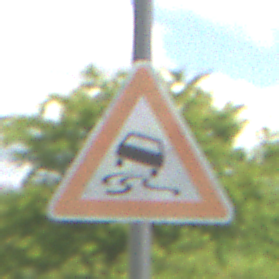
Verkehrszeichen: SchleuderOderRutschgefahr
Umgebung: Outdoor, RoadRail
Tageszeit: Midday
Wetter: PartlyCloudy
Licht: Natural
Jahreszeit: NotSpecified
Kontrast: HighContrast